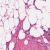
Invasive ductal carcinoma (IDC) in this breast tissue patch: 0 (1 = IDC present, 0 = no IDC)